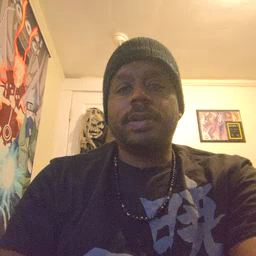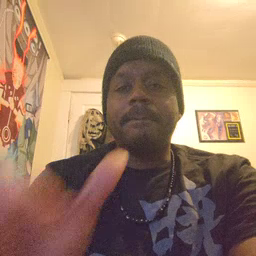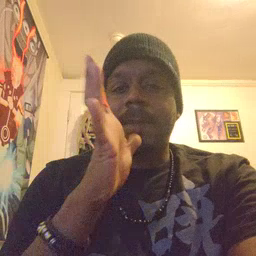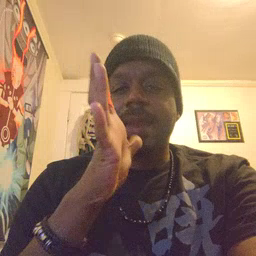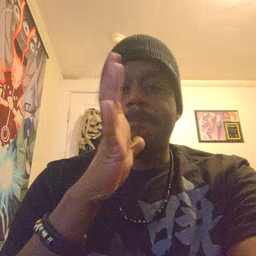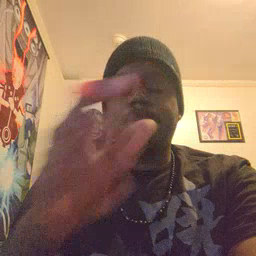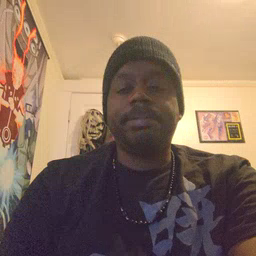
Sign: mom